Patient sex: M
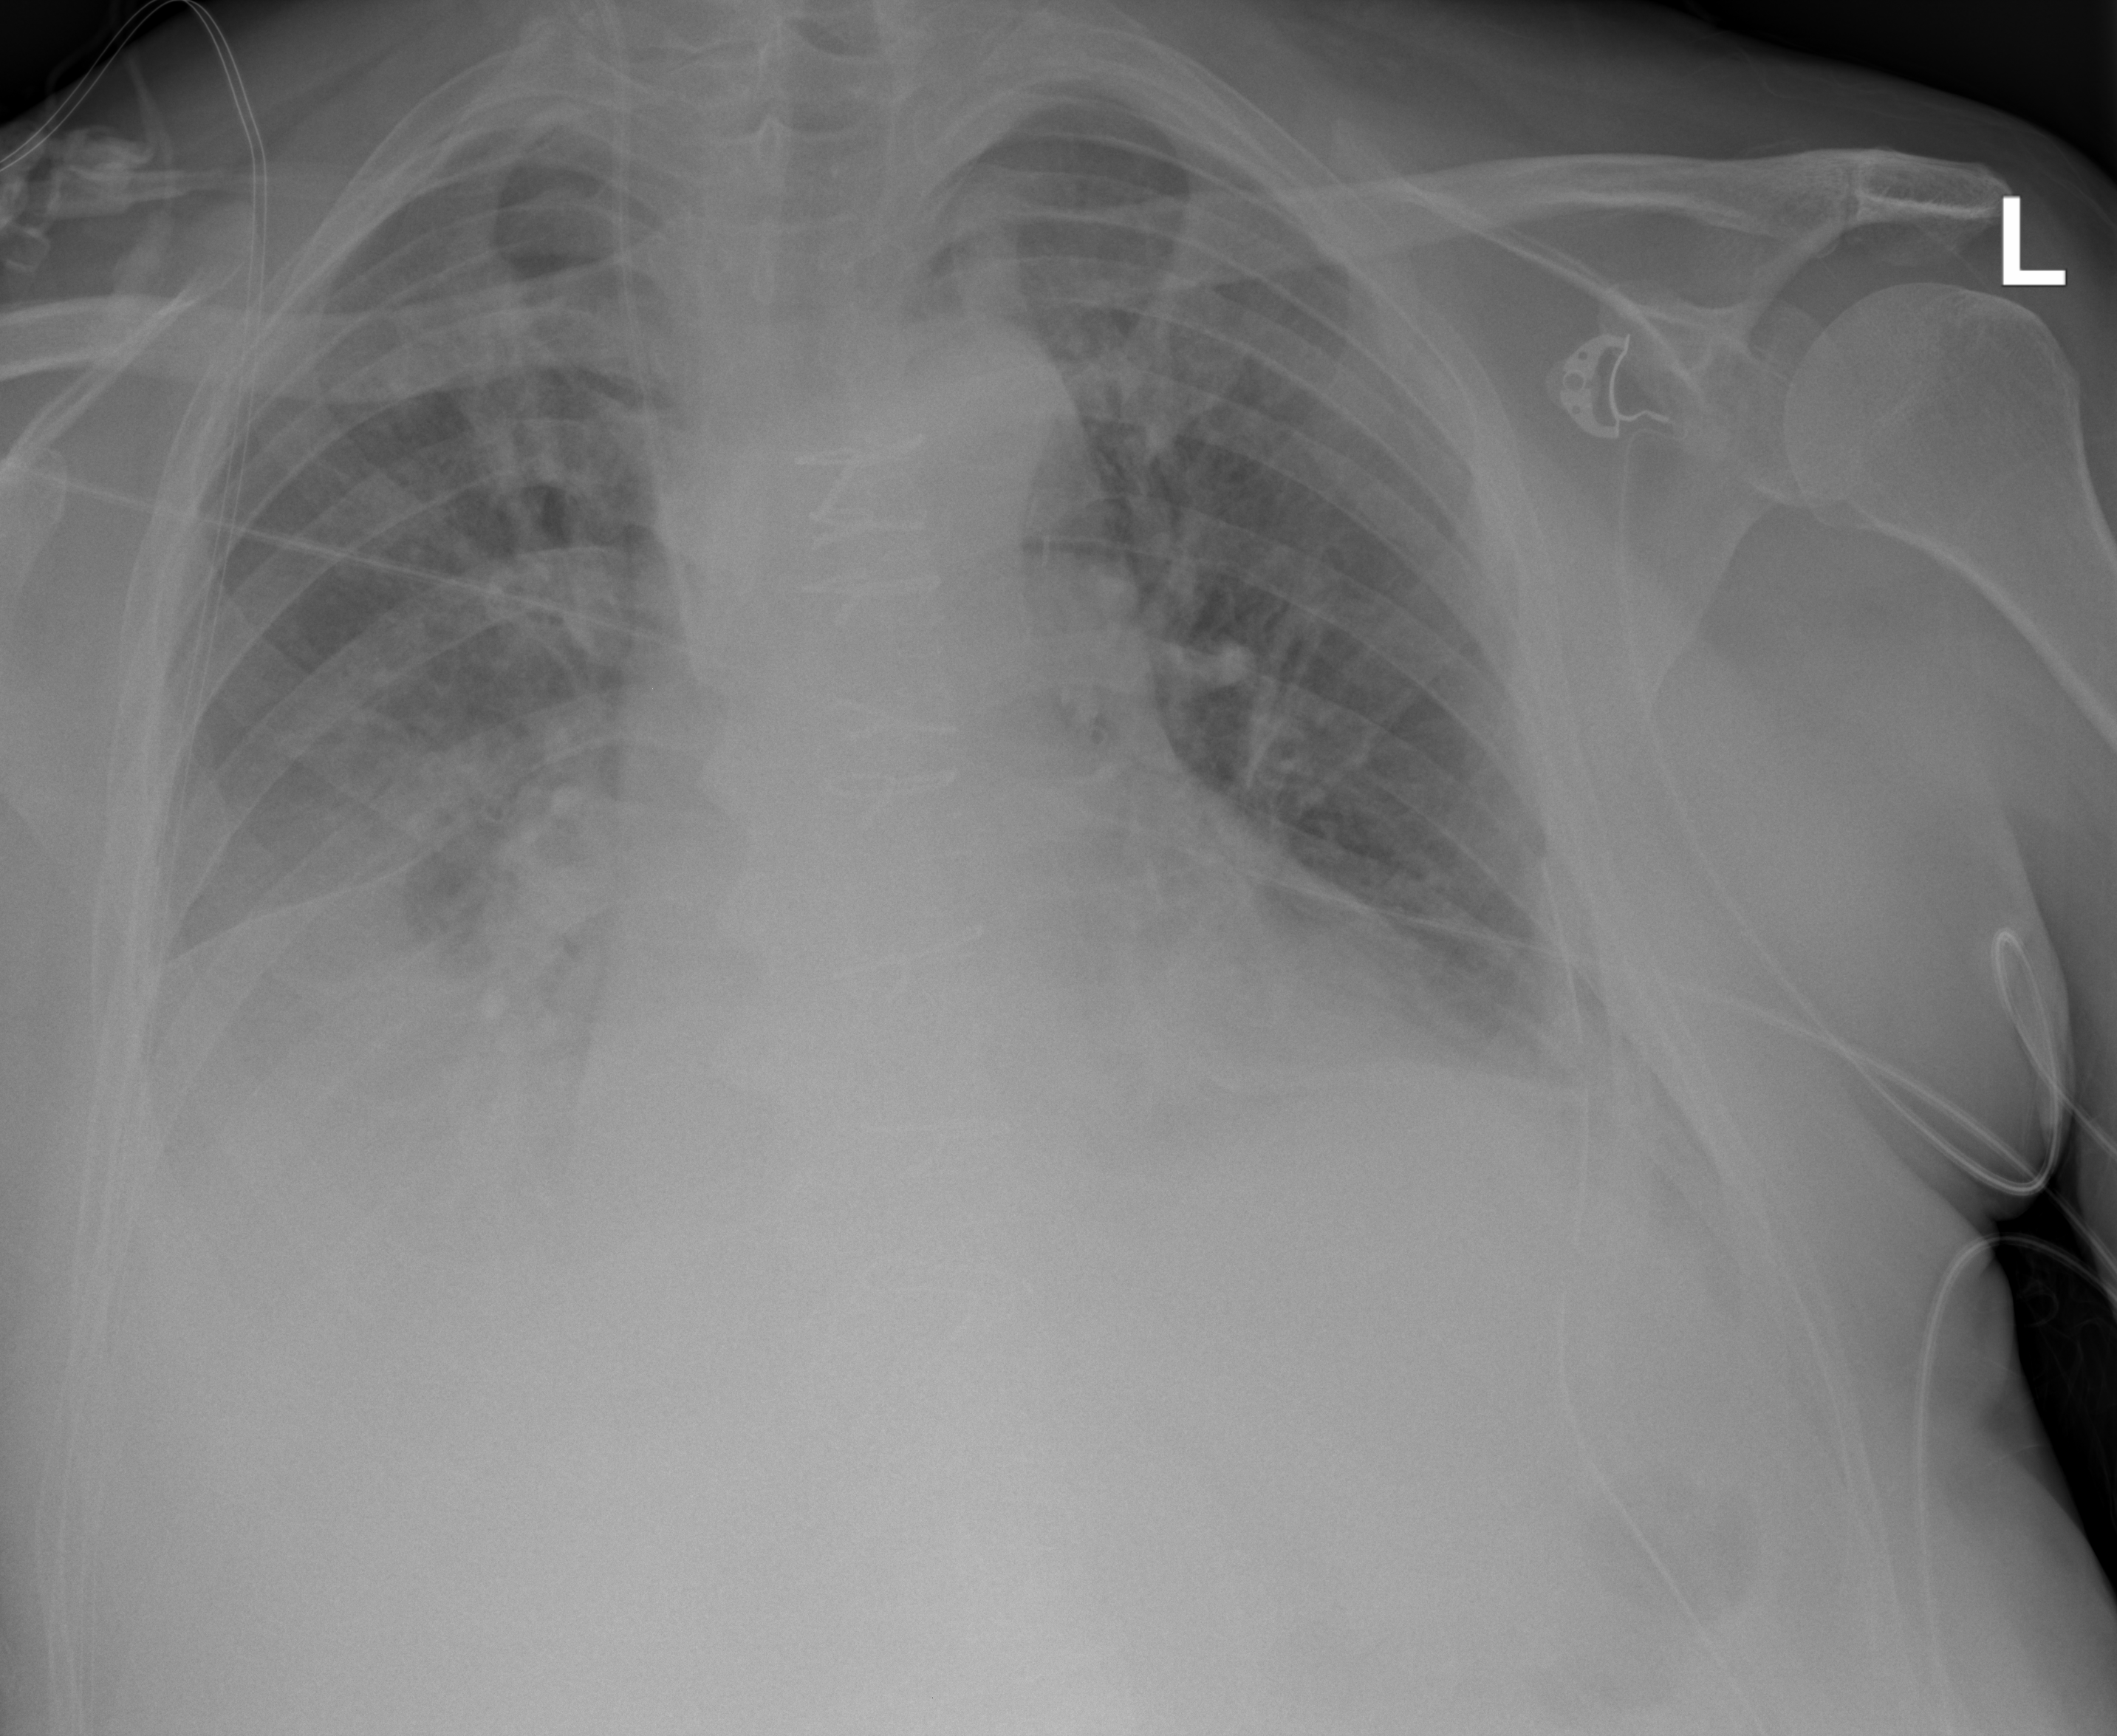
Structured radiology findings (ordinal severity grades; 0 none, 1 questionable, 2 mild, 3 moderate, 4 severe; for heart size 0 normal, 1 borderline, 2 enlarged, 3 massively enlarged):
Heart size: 2
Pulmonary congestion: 2
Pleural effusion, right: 3
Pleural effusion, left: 2
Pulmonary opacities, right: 2
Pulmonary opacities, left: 0
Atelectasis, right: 3
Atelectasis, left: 2